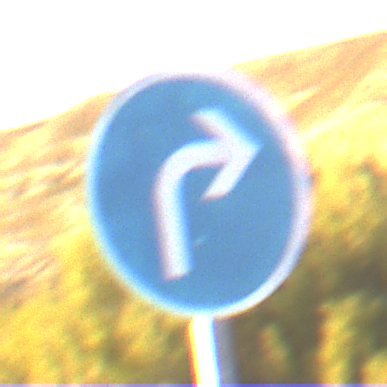
Verkehrszeichen: VorgeschriebeneFahrtrichtungRechts
Umgebung: Outdoor, Nature
Tageszeit: SunriseSunset
Wetter: PartlyCloudy
Licht: Natural
Jahreszeit: NotSpecified
Kontrast: HighContrast